Question: I want to add a Unicode character which has two letters as subscripts to my plot legend in R.
The character is an r with an accent breve (r) and the two letters are i and j.
I already looked at this question: <URL> and tried to adapt the answers to my problem.
Here is what I tried:
'''
plot(1,pch=NA,ylab="",xlab="",axes=F)
legend("top",legend=paste("1-","\u{0159}"),bty ="n",bg = "white",cex=2)
legend("center",legend=paste("1-","\u{0159}","\u{0069}","\u{006A}"),bty="n",bg = "white",cex=2)
legend("bottomleft",legend=expression("1-"*"\u0159"["\u0069"*"\u006A"]),bty="n",bg = "white",cex=2)
legend("bottomright", legend = quote("1-" *"\u0159"["\u0069"*"\u006A"]),bty="n",bg = "white",cex=2)
'''
The resulting plot can be found below

Both the Unicode letter and the subscript work fine by themselves but not together.
paste() with any combination of [ ] does return an error, but I think this is to be expected as paste can't handle [ ] for subscripts.
The FAQ site on <URL> might give a hint as I am using Windows but I am not sure how to implement this:
> 3.6 I don't see characters with accents at the R console, for example in ?text.You need to specify a font in Rconsole (see Q5.2) that supports the encoding in use. This used to be a problem in earlier versions of Windows, but now it is hard to find a font which does not.Support for these characters within Rterm depends on the environment (the terminal window and shell, including locale and codepage settings) within which it is run as well as the font used by the terminal window. Those are usually on legacy DOS settings and need to altered.
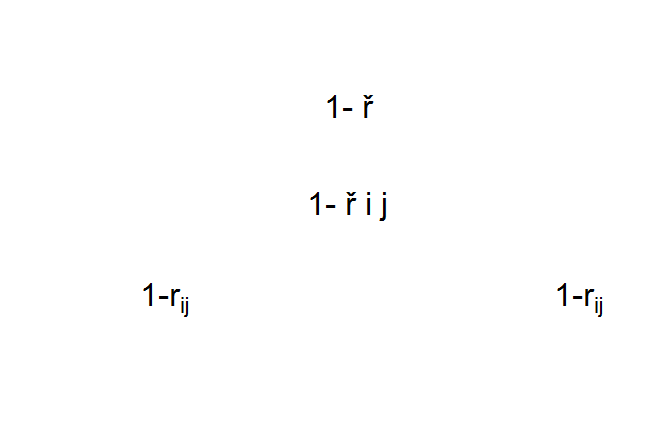
Answer: It has to do with the system locale, as seen e.g. if you try
'''
# intToUtf8(345)
# [1] "r"
# iconv(intToUtf8(345), "utf-8", localeToCharset())
# [1] "r"
'''
This should fix it (I used Czech but other locales will probably work too):
'''
Sys.setlocale("LC_CTYPE", "czech")
# [1] "Czech_Czech Republic.1250"
text(..., labels = quote("\u{0159}"[ij]))
'''